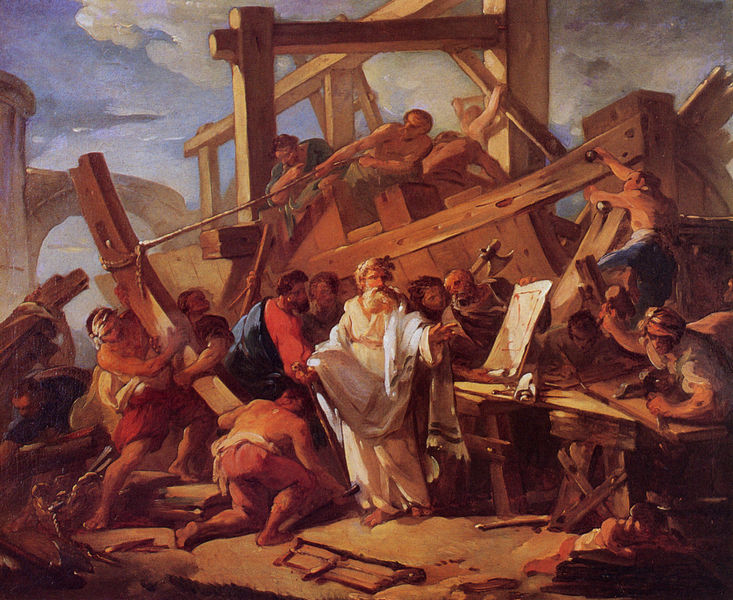
Titel: La Construction de l'Arche, Der Bau der Arche
Künstler: Joseph Marie Vien
Standort: Montlucon
Institution: Musée du Vieux Montlucon
Schlagwörter: blau, gemälde, gott, himmel, mann, nackt, schatten, umhang, weiß, wolken, menschen, ocker, braun, grau, hintergrund, holz, licht, männer, tisch, vordergrund, zeichnung, zimmer, gebäude, rot, schal, tiere, wolke, malerei, menge, alt, bart, architektur, barock, bibel, falten, geschichte, stein, steine, öl, erde, horizont, sonne, gewand, mantel, stehend, klassizismus, renaissance, arbeit, boot, turm, bewölkt, farbig, schiff, strand, papier, liegen, bogen, italien, hosen, schwer, mauer, steil, ziehen, arbeiter, bug, rundbogen, werft, ölgemälde, flut, querformat, tau, lanze, anstrengung, balken, bohlen, bretter, nagel, nägel, tor, stütze, gerüst, antike, torbogen, seil, winde, rippen, barfuß, viele, durcheinander, tumult, kranz, löcher, handwerk, handwerker, schreiner, säge, zimmerer, jesus, axt, hammer, hämmern, sägen, zimmermann, altes testament, christlich, toga, rollen, historienmalerei, hellebarde, plan, zentrum, pike, aquädukt, bock, biblisch, prophet, sakral, klettern, bau, sklaven, helfen, holzbalken, testament, hoz, bauen, schreinerei, rumpf, grundriss, bolen, aufbau, baustelle, zeichnungen, bauplan, architekt, delacroix, holzbau, reissbrett, bleu, bot, reisbrett, abbau, erzählung, angestrengt, arche, arche noah, bau der arche, bohle, borgen, gebetsschal, gerüstkonstruktion, holzhammer, instruktionen, konstrukion, noa, noah, schifbau, schiffbau, schiffsbau, schiffsbug, but, sintflut, beitel, blattt, bootsbau, holzbolen, gewand weiß, sunflut